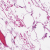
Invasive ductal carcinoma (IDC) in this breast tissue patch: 0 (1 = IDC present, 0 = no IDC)